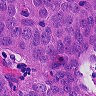
Metastatic tissue present: yes